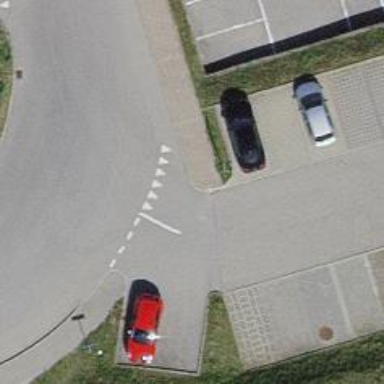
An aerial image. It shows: Parking aisle designated as service road.